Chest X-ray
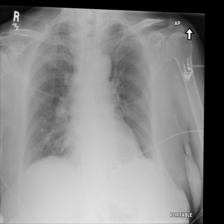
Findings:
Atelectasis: negative
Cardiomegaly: negative
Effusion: negative
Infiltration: positive
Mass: positive
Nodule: positive
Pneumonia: negative
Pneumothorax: negative
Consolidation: positive
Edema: negative
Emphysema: negative
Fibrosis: negative
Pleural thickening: positive
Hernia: negative